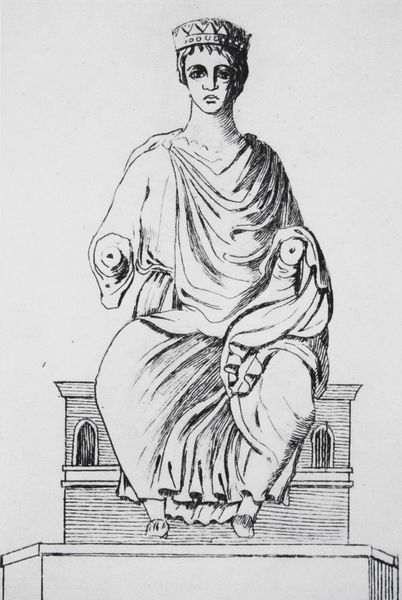
Titel: Zeichnung der Kaiserstatue Friedrichs II. vor der Zerstörung
Schlagwörter: kopf, mann, umhang, sitzen, frau, skizze, zeichnung, haus, jung, architektur, arme, falten, gesicht, sockel, hals, hände, figur, gewand, sitzend, krone, skulptur, statue, kaiser, könig, thron, antike, herrscher, entwurf, rom, toga, tunika, skulpur, statur, fibel, alexander, amputiert, konstantin, fehlend, frontalperspektive, keine hände und füße